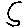
Label: moon